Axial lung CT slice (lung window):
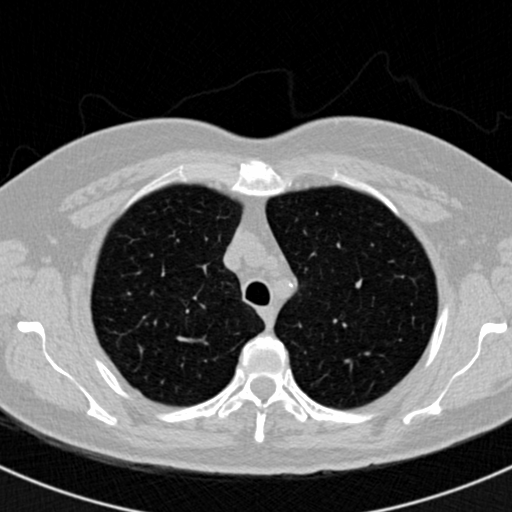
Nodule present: no